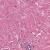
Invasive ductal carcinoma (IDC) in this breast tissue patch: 0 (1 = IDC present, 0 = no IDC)